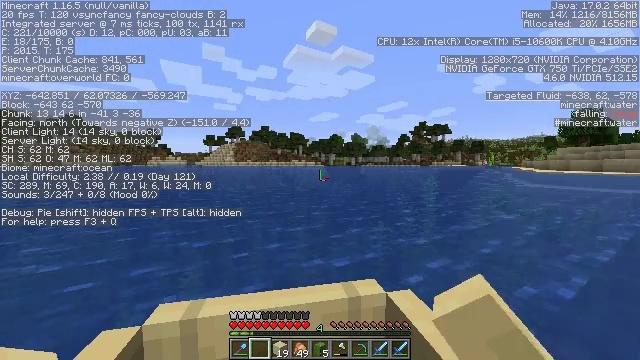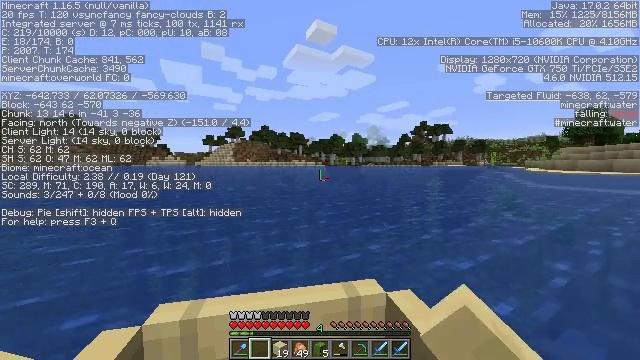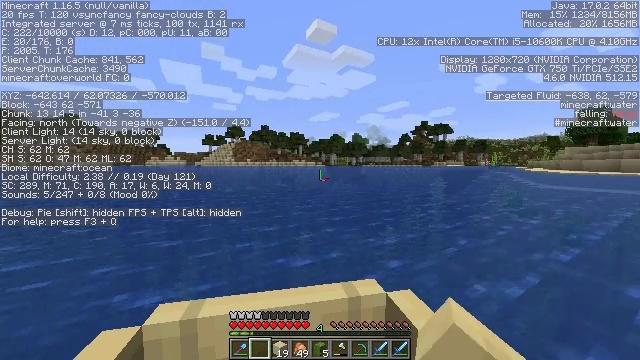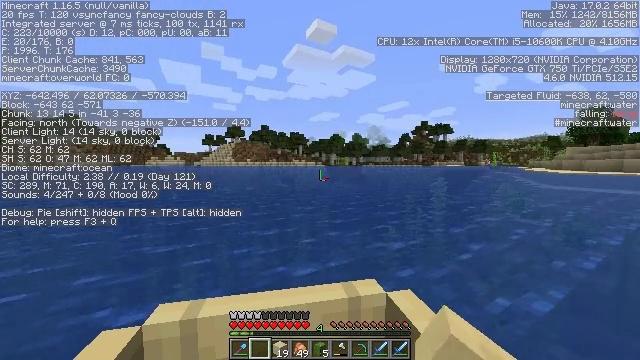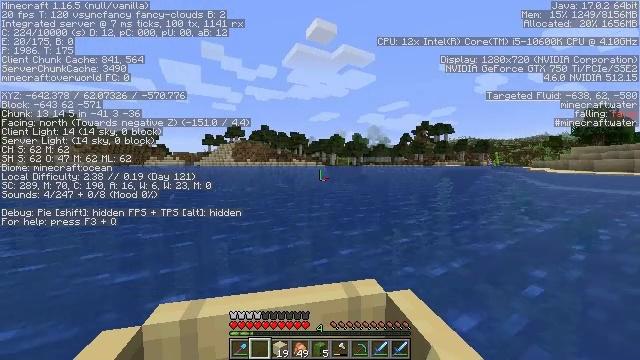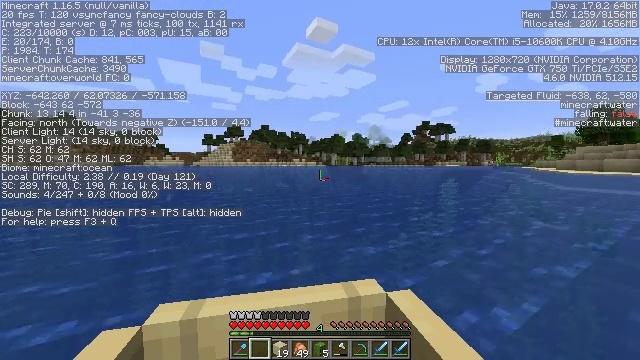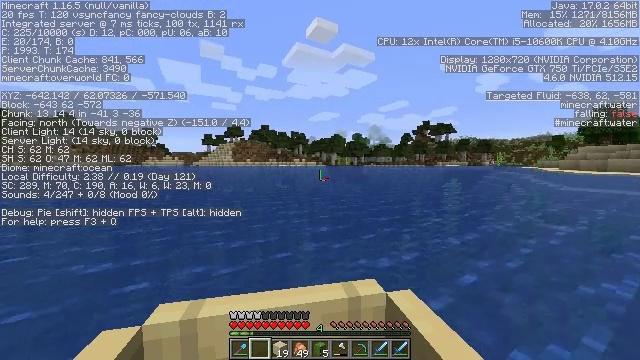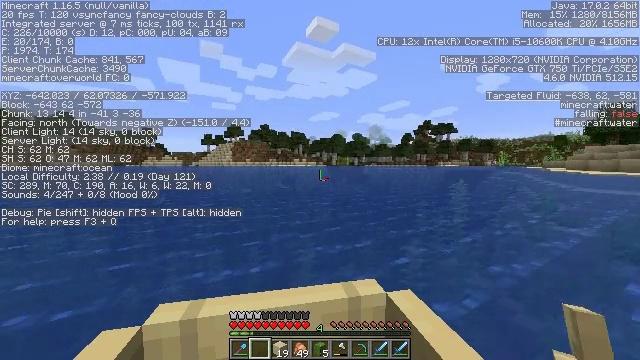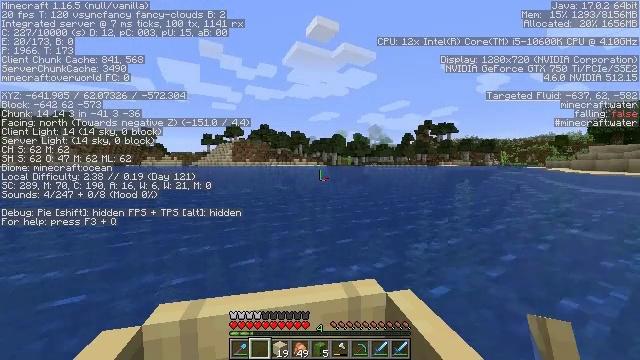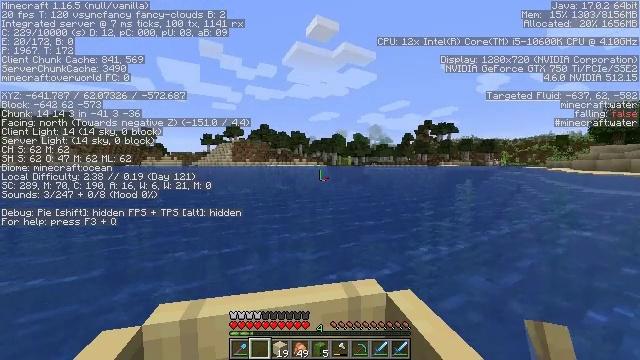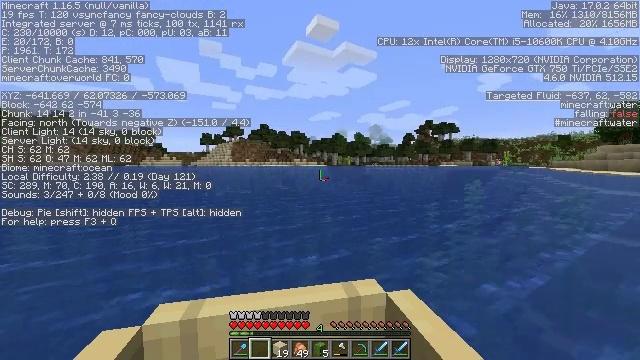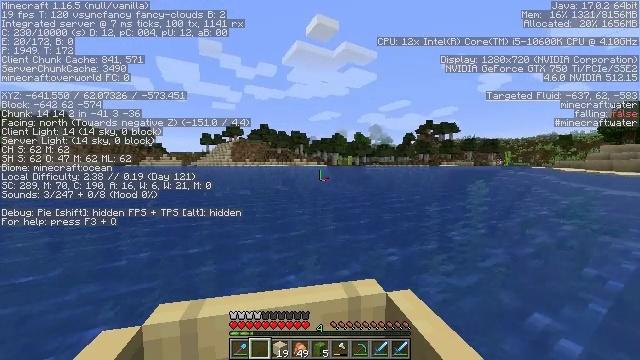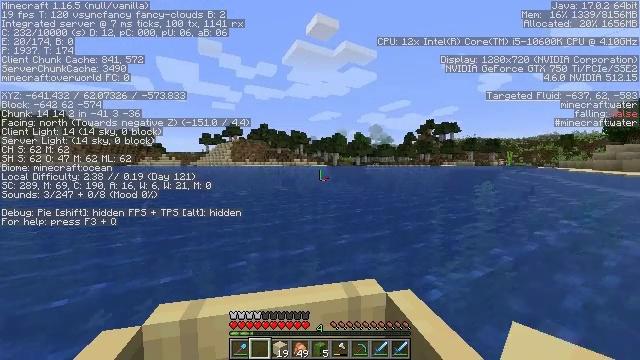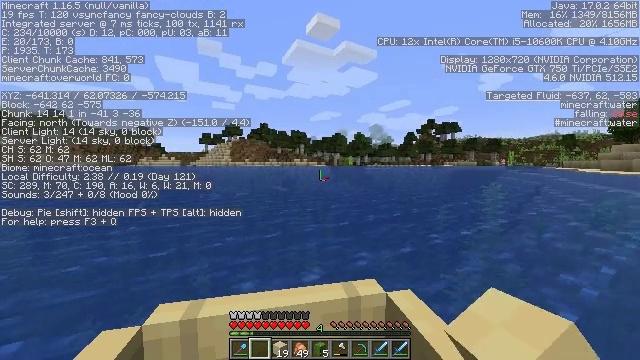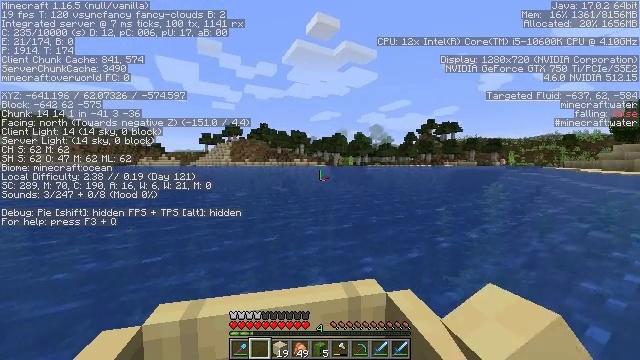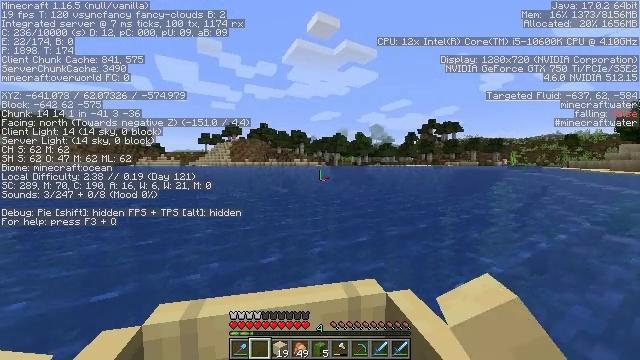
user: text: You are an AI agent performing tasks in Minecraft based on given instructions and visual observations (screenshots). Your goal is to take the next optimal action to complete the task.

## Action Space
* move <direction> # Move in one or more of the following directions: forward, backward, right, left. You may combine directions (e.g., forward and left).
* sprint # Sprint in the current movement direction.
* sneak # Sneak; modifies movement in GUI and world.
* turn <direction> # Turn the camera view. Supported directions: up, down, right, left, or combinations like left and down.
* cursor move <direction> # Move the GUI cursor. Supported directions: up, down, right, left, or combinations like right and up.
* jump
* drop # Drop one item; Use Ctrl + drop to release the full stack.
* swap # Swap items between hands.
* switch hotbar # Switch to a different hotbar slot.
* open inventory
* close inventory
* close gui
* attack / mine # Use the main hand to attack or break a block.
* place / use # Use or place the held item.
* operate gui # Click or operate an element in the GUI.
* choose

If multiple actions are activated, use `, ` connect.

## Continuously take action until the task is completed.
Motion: motion action
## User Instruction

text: Harvest seagrass from the waterbed.
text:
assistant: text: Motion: move forward
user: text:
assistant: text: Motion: move forward
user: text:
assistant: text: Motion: move forward
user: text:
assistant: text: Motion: move forward
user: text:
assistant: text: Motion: move forward
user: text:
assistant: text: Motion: move forward
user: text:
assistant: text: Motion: move forward
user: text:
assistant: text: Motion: move forward
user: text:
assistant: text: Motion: move forward
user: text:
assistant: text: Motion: move forward
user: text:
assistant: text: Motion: move forward
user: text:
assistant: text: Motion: move forward
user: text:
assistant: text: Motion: move forward
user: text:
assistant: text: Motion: move forward
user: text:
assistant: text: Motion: move forward
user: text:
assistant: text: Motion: move forward
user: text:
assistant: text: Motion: move forward
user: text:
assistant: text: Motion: move forward
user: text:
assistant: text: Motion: move forward
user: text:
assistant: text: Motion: move forward
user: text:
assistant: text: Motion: move forward
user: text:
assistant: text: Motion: move forward
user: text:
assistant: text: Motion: move forward
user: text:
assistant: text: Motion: move forward
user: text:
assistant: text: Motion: move forward
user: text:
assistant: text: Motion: move forward
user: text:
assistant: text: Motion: move forward
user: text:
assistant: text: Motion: move forward, turn right
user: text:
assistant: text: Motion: move forward, turn right
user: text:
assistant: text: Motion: move forward, turn right and up